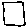
Label: square